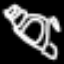
Label: bed